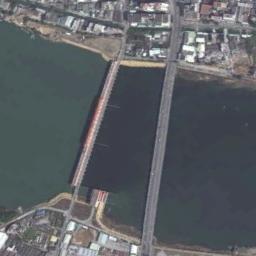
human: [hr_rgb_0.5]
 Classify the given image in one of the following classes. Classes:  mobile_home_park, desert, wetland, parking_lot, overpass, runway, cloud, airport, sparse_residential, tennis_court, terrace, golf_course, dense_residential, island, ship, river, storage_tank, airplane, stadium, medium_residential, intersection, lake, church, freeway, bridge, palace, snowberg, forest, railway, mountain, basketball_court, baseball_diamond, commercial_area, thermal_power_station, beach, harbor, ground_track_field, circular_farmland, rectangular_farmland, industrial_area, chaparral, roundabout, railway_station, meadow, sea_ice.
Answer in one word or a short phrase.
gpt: bridge